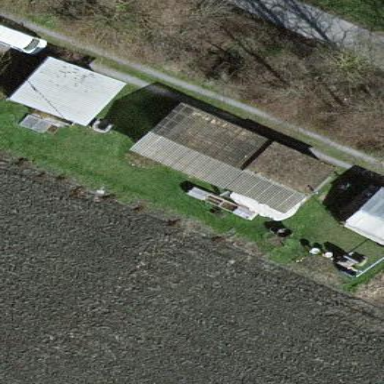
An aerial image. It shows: Shed building.